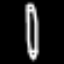
Label: pencil